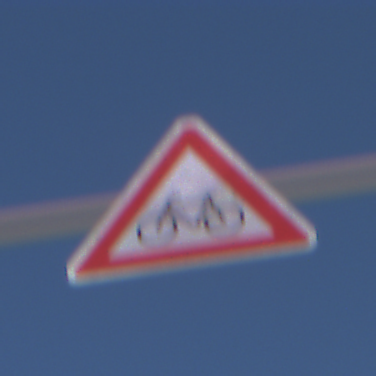
Verkehrszeichen: RadverkehrRechts
Umgebung: Outdoor, Nature
Tageszeit: MorningAfternoon
Wetter: PartlyCloudy
Licht: Natural
Jahreszeit: Winter
Kontrast: HighContrast